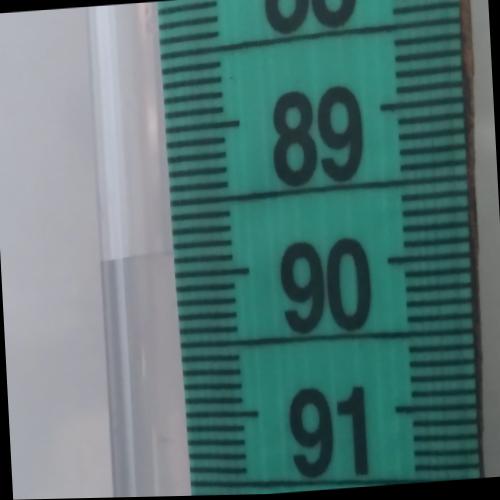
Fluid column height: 89.8 cm